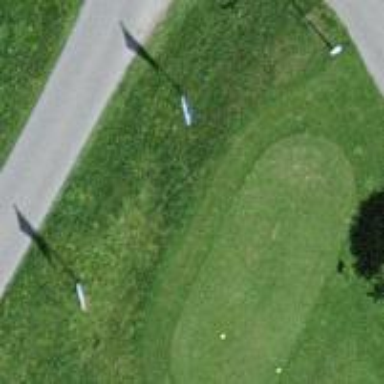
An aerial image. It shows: Grassy area designated as golf tee.